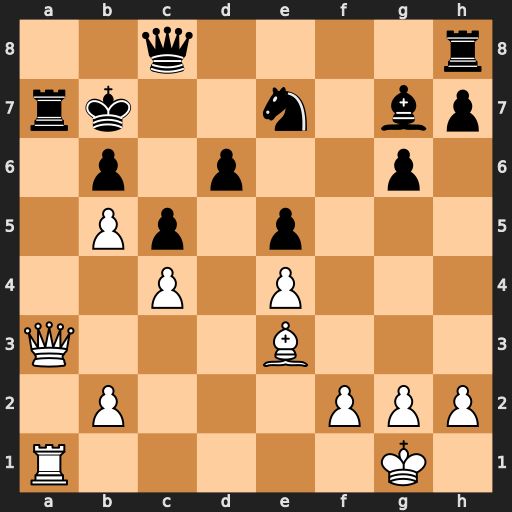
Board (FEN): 2q4r/rk2n1bp/1p1p2p1/1Pp1p3/2P1P3/Q3B3/1P3PPP/R5K1
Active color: w
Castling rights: -
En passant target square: -
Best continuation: Qxa7#